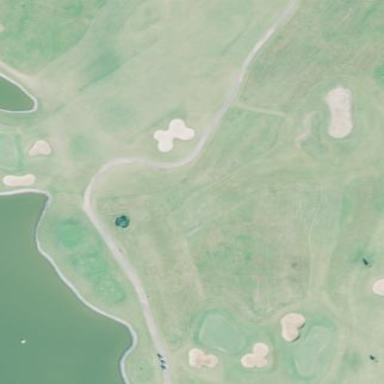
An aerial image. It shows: Scenic golf fairway.